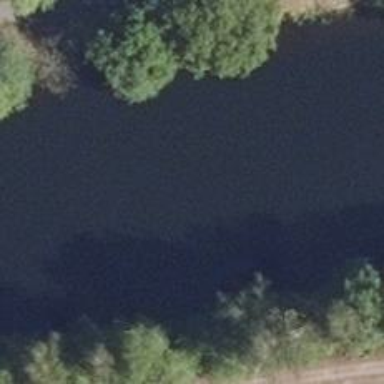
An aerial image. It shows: Canal with riverbanks.